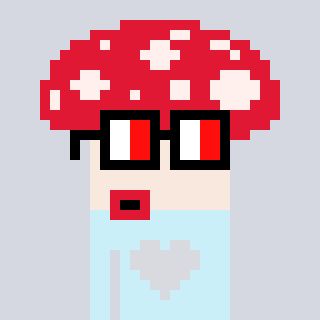
a pixel art character with square glasses with black frames and red eyes, a mushroom-shaped head and a cold-colored body on a cool background